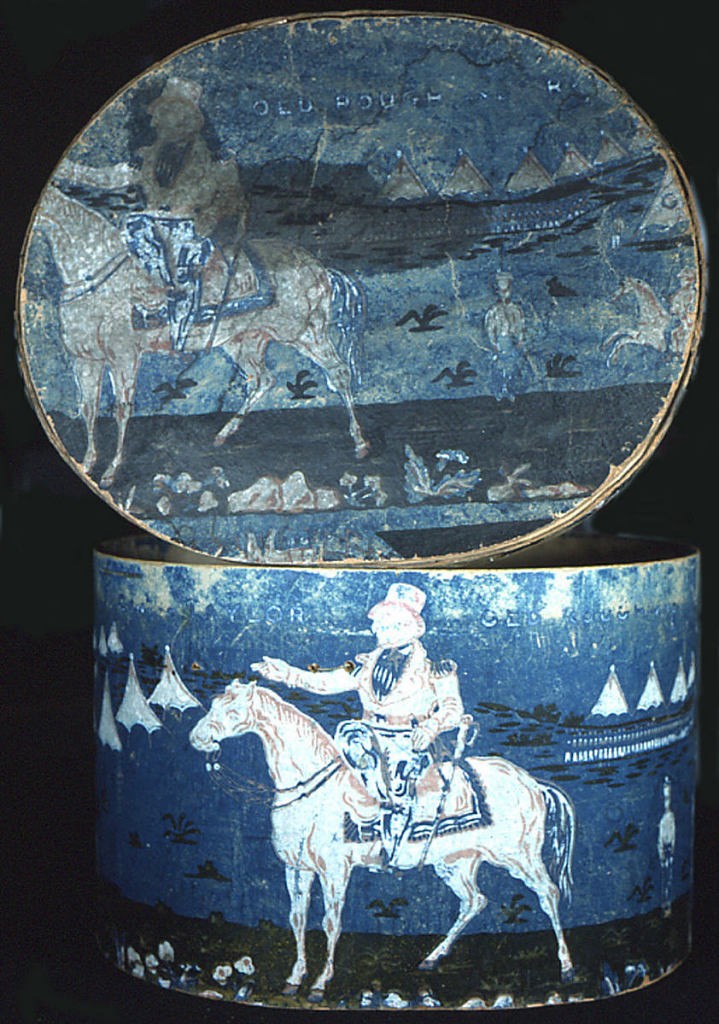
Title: Old Rough and Ready
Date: ca. 1846
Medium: Block-printed paper on pasteboard support
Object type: Bandbox and Lid
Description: Blue ground; in pink and white, figure of general on horse; tents in background. Legend: Gen'l Taylor Old Rough and Ready, around top.